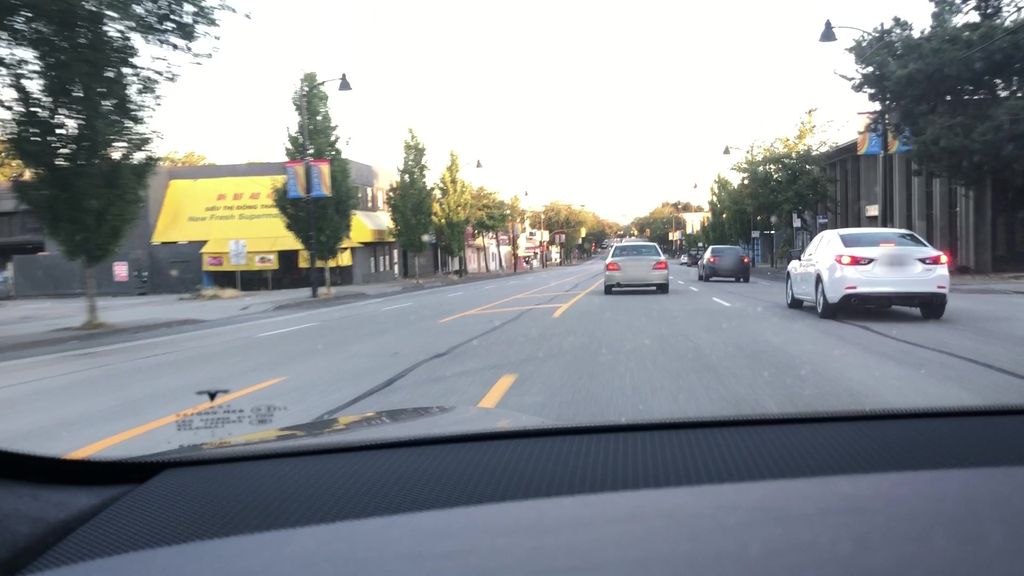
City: vancouver